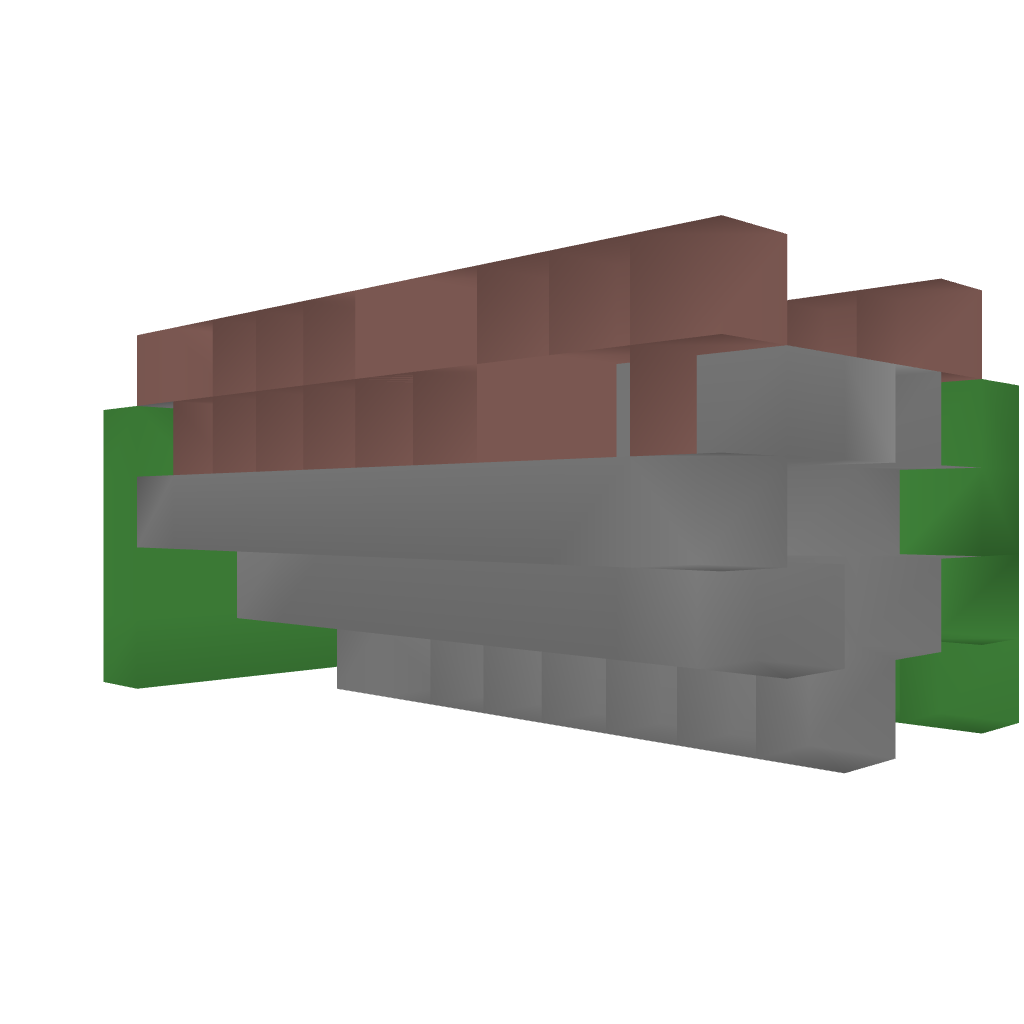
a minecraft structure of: Ancient Walkway(Corner With Sewer) bad low quality